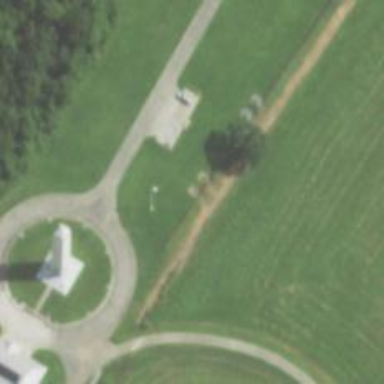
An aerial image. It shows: Historic cannon.